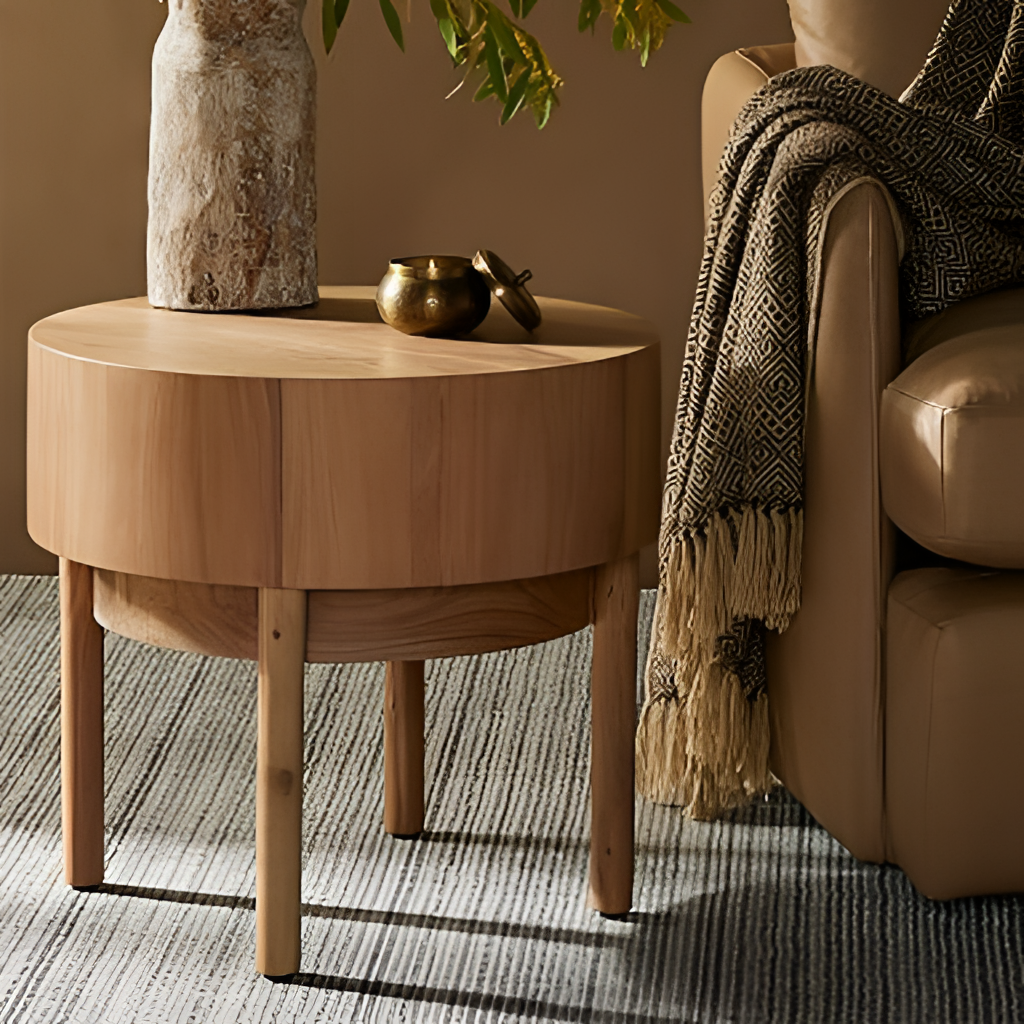
wood side table, living room, fabric flooring, with striped pattern, beige paint wallpaper, with solid pattern, modern